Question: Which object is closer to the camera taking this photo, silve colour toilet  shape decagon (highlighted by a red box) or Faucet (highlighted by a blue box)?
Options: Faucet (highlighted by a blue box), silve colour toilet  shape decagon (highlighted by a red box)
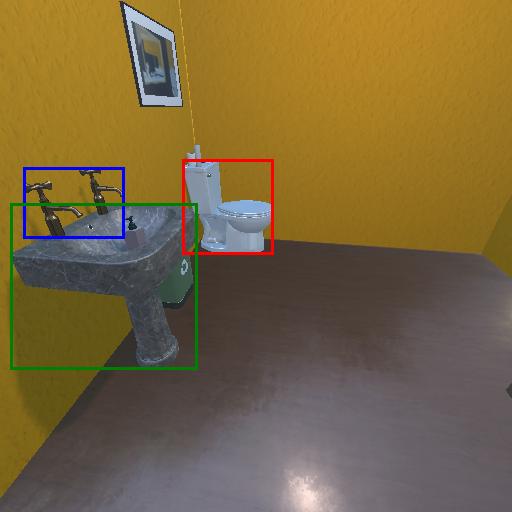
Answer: Faucet (highlighted by a blue box)